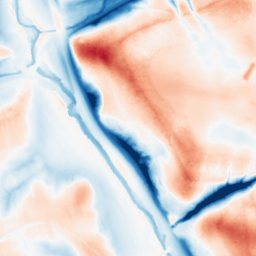
Category: multiscale
Decomposition family: dog_multiscale
Decomposition parameters: sigma_ratio: 2
n_scales: 5
base_sigma: 0.5
Upsampling method: quadratic
Upsampling parameters: scale: 4
Upsampling scale: 4